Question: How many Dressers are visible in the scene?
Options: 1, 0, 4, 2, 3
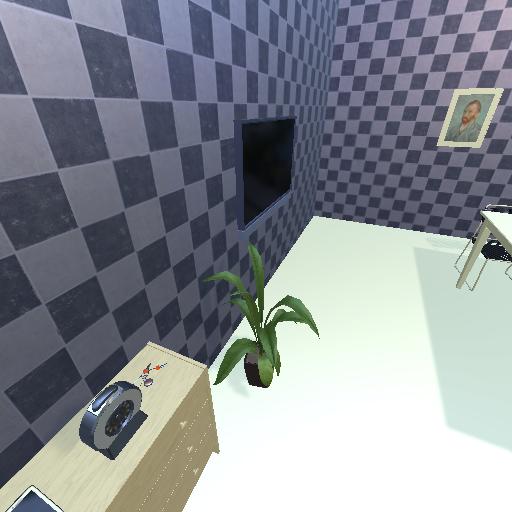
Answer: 1